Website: home-depot
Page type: account-selection
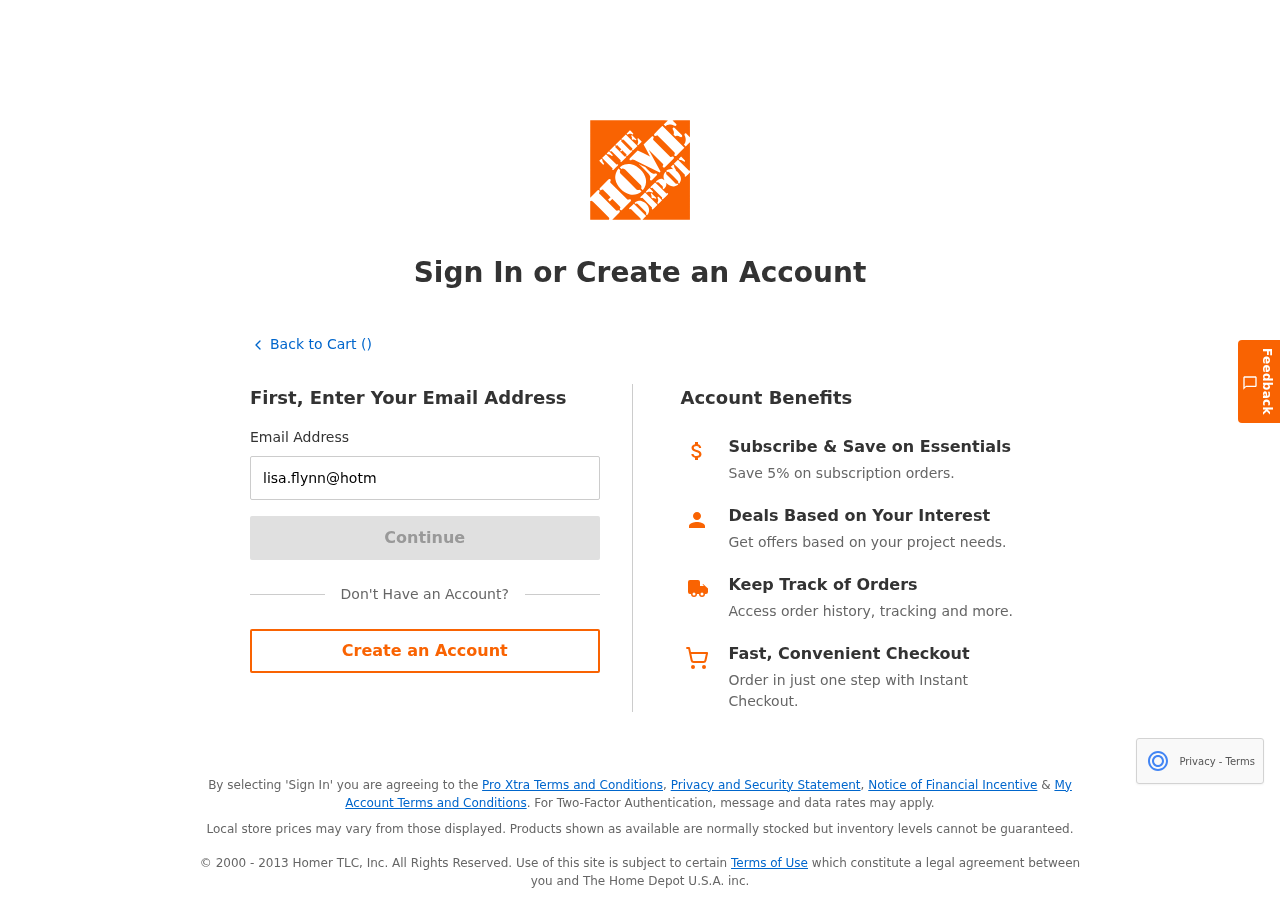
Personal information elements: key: PII_EMAIL
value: lisa.flynn@hotmail.com